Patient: sex M, age 43
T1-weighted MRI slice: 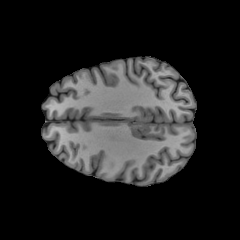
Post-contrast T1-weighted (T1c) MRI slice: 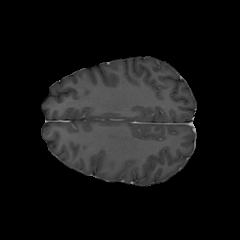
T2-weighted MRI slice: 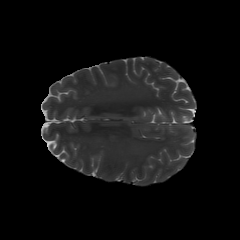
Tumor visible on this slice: no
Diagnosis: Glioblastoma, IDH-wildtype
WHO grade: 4